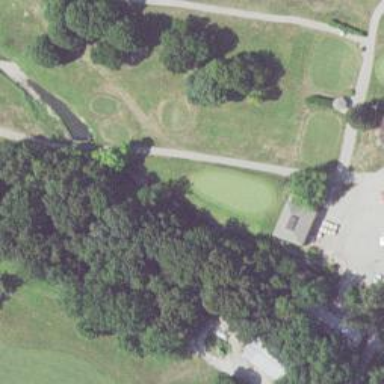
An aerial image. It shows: Service road designated as golf cart path.